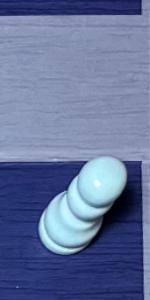
Label: Pawn_White